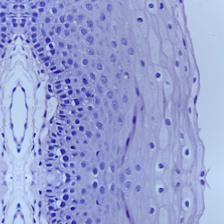
Diagnosis: Normal